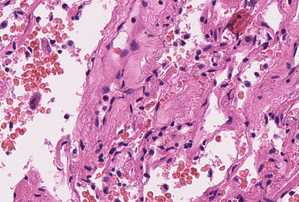
Tumor epithelial tissue: no
Tumor-associated stroma tissue: no
Normal tissue: yes